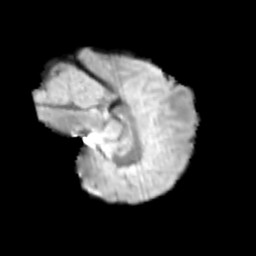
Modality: T2w
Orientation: sagittal
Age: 9
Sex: male
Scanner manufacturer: siemens
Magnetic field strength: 3 T
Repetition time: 3.8 s
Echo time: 0.07 s